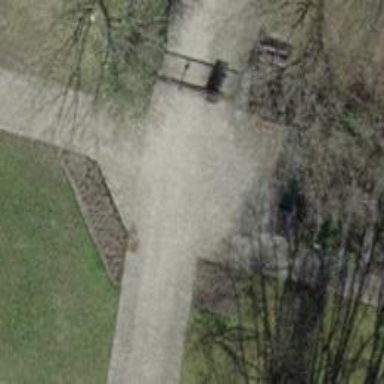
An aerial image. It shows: Paved footway.